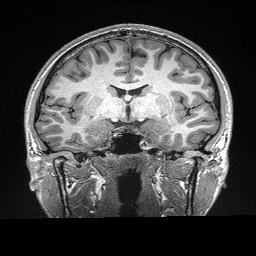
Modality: T1w
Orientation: sagittal
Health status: healthy
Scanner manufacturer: siemens
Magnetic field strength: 3 T
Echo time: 0.00298 s